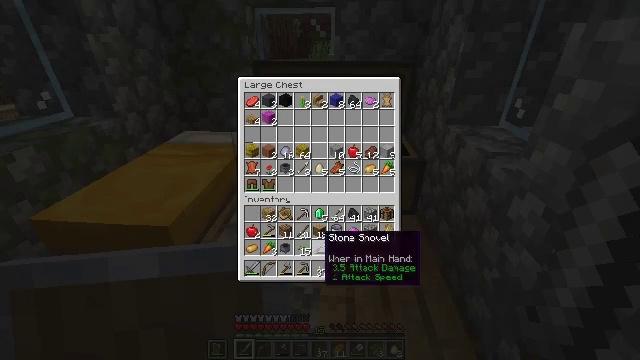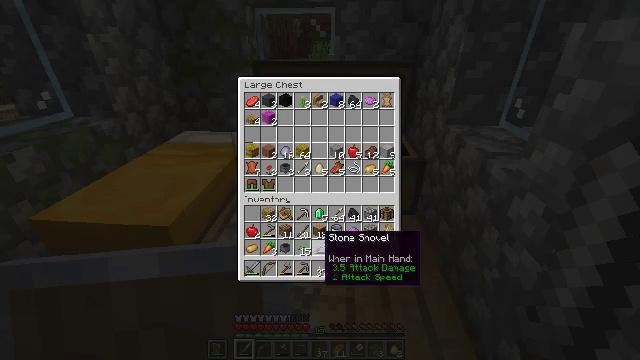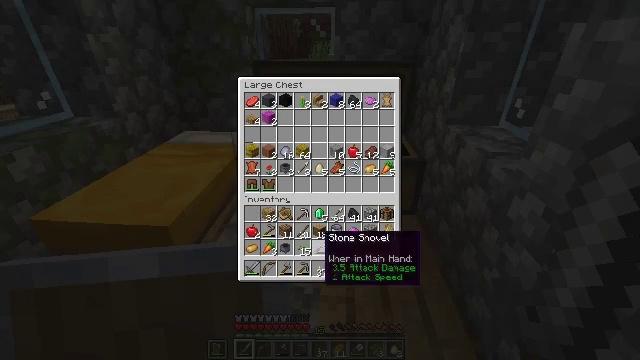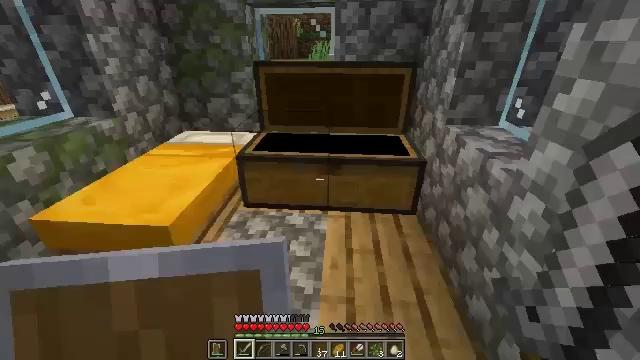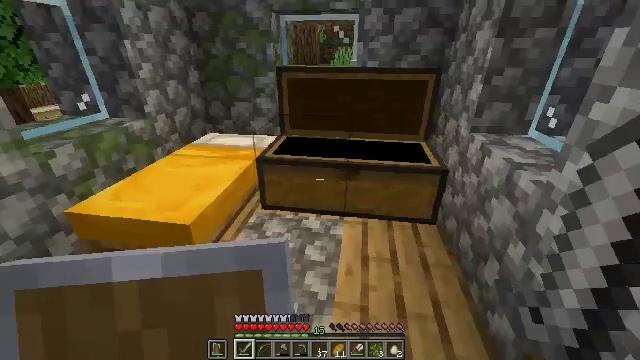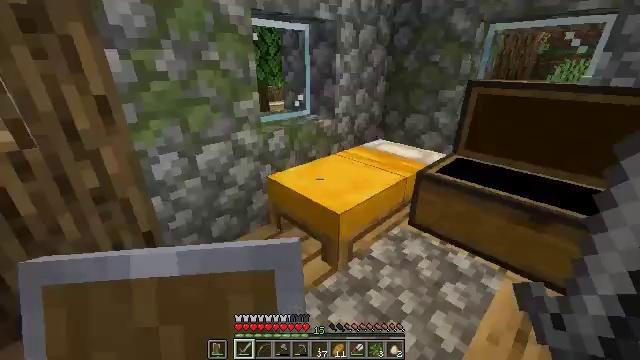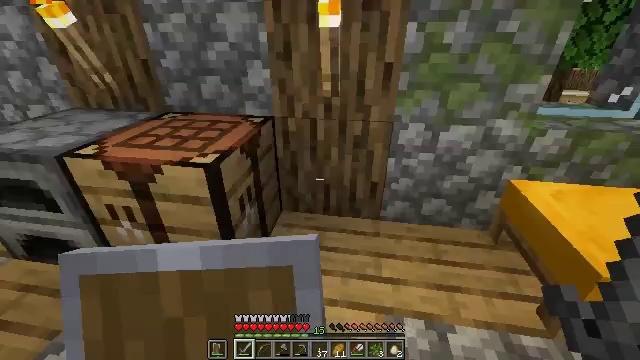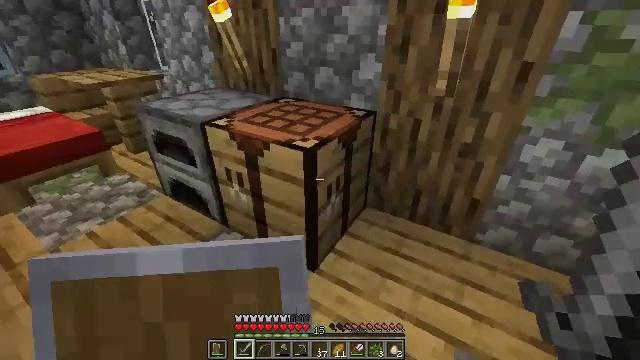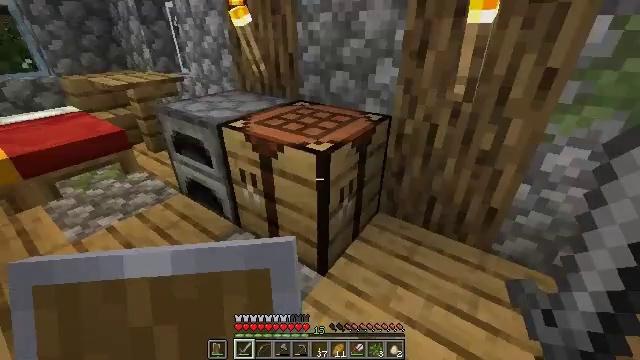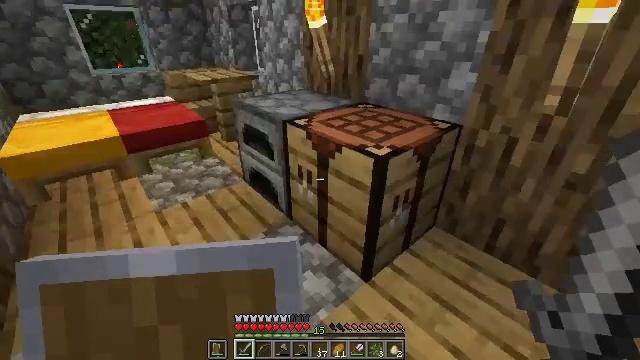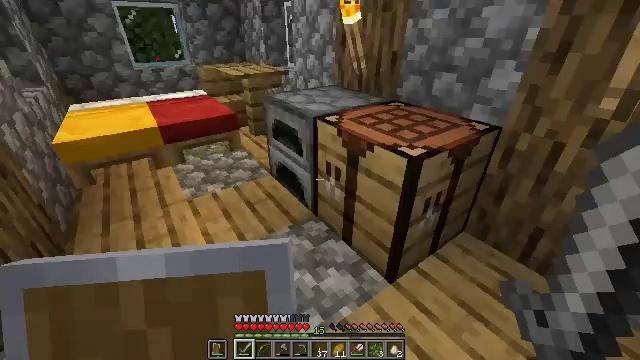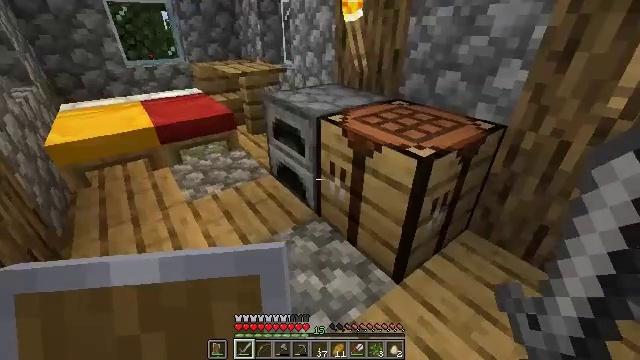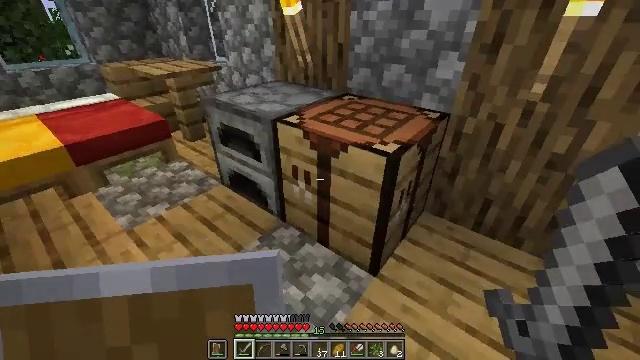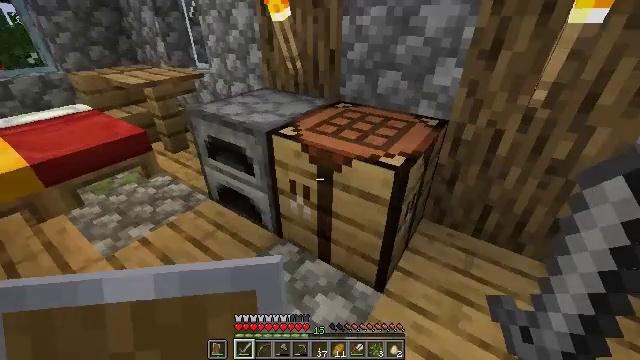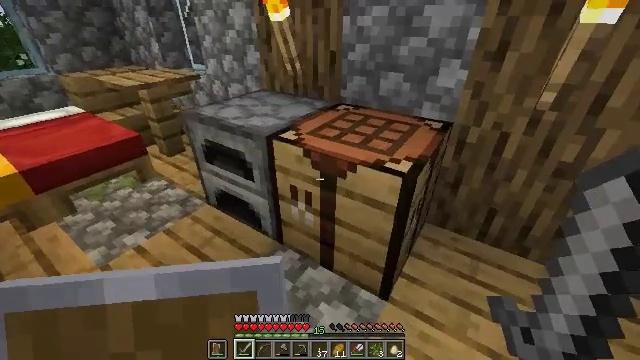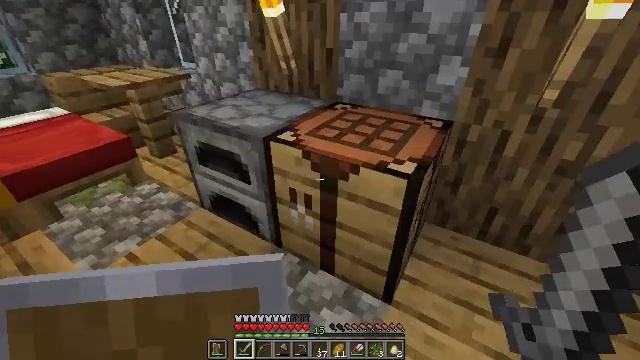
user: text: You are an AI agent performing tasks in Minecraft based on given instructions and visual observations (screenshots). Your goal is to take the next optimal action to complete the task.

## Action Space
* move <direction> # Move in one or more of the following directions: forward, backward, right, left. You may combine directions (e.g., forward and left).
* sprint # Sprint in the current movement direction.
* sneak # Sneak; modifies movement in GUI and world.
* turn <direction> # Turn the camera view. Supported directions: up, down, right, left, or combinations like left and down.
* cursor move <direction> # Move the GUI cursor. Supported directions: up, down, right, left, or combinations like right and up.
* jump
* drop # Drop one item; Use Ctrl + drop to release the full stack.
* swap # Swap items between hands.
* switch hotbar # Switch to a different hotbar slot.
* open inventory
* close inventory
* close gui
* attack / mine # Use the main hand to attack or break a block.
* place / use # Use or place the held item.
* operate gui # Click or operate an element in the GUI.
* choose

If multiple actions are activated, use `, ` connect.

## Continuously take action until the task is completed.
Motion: motion action
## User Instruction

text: Use a crafting table to craft a yellow bed.
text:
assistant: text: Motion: no_op
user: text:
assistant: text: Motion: no_op
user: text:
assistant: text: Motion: no_op
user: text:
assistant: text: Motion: turn left and up
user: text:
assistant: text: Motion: turn left and up
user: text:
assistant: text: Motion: turn left and down
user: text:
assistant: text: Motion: turn left and down
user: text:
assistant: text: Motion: turn left
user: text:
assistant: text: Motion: turn left
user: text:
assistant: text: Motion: move left, turn left
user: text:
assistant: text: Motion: move forward and move left, turn right
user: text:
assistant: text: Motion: move forward and move left, turn right and down
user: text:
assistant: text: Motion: move forward, turn right
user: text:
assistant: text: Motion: no_op
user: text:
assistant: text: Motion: turn right
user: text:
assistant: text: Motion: use / place
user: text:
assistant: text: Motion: use / place
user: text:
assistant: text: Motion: no_op
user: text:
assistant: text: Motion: no_op
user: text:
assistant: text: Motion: turn left
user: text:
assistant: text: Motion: no_op
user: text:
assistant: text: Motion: no_op
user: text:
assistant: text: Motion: no_op
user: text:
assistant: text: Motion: no_op
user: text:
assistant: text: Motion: turn left
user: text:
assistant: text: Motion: turn left
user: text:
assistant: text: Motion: turn left and up
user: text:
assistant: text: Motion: turn left
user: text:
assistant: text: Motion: turn left and down
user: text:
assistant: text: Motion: turn left